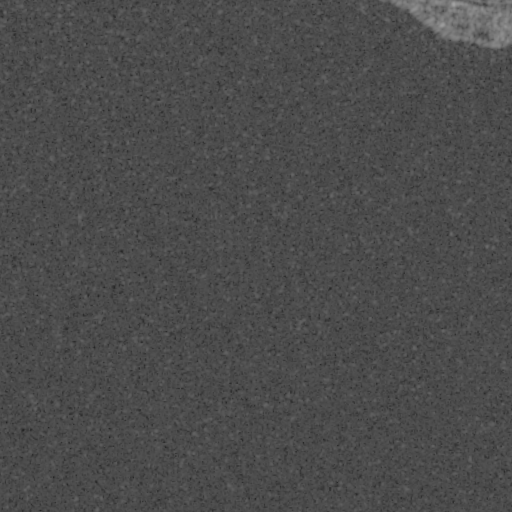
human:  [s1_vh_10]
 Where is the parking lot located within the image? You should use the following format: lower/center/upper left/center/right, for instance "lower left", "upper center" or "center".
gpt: The parking lot is located in the upper right of the image.
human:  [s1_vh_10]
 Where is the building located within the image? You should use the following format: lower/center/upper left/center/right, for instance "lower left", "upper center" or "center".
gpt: The building is located in the upper right of the image.
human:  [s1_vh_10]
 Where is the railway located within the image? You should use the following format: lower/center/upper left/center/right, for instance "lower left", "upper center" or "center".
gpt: The railway is located in the upper of the image.
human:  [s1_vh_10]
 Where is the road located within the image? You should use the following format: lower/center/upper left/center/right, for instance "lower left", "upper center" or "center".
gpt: The road is located in the upper right of the image.
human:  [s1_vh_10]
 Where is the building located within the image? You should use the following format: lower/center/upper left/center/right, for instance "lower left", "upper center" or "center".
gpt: The building is located in the upper right of the image.
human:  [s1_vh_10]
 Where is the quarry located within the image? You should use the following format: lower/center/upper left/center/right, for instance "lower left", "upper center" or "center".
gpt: There is no quarry in the image.

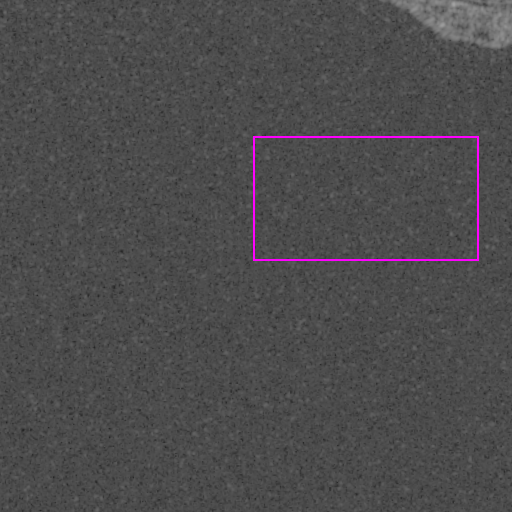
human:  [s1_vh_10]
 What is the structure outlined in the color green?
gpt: There is no green outline.
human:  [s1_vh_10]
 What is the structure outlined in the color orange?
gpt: There is no structure outlined in orange.